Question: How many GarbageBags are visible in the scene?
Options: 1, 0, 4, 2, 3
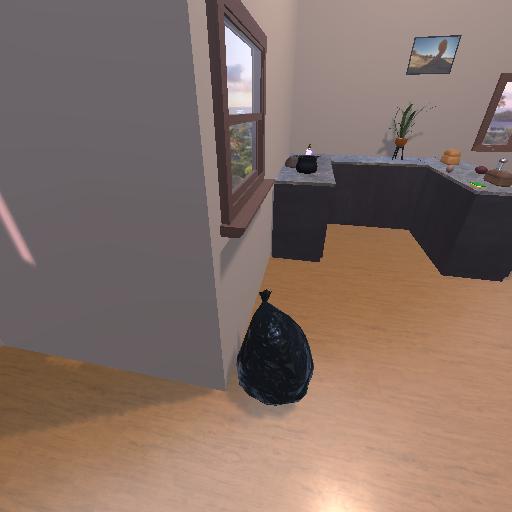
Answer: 1